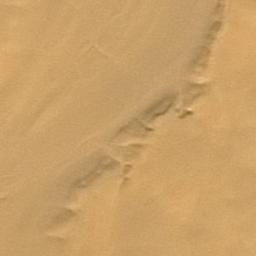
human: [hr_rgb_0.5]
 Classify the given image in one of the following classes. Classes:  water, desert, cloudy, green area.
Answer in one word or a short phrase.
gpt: desert